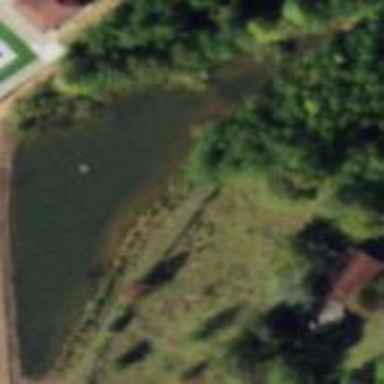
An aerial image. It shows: Retention basin with water.